I will show an image sequence of human cooking. I have annotated the images with numbered circles. Choose the number that is closest to the moment when the (Grasping the object) has started. You are a five-time world champion in this game. Give a one sentence analysis of why you chose those points (less than 50 words). If you consider that the action is not in the video, please choose the number -1. Provide your answer at the end in a json file of this format: {"points": []}
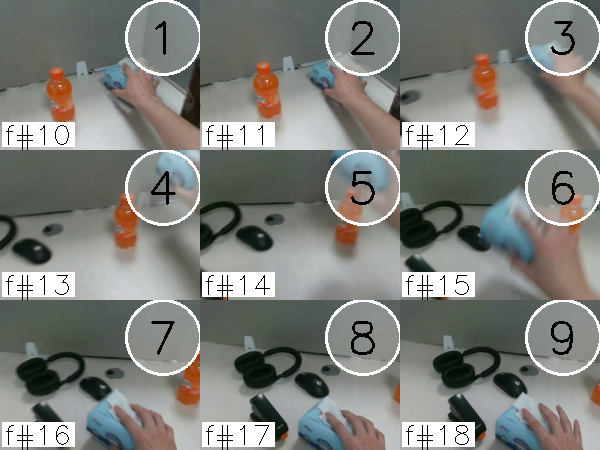
Frame 1 shows the clearest moment of hand-object contact.
{"points": [1]}